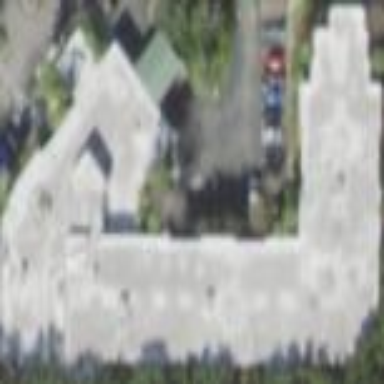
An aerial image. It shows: Nursing home building.